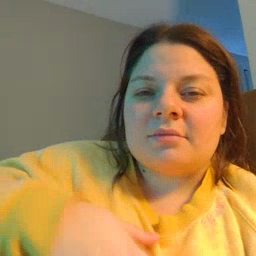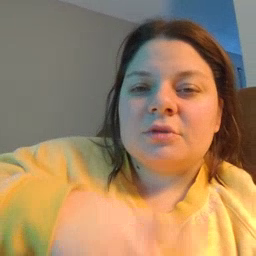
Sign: rain